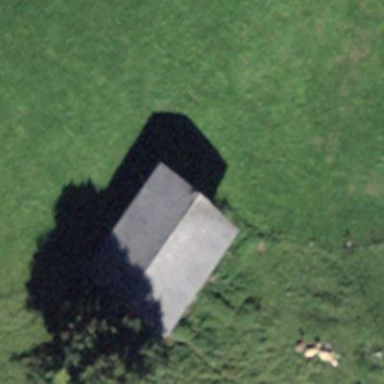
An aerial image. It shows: Barn.